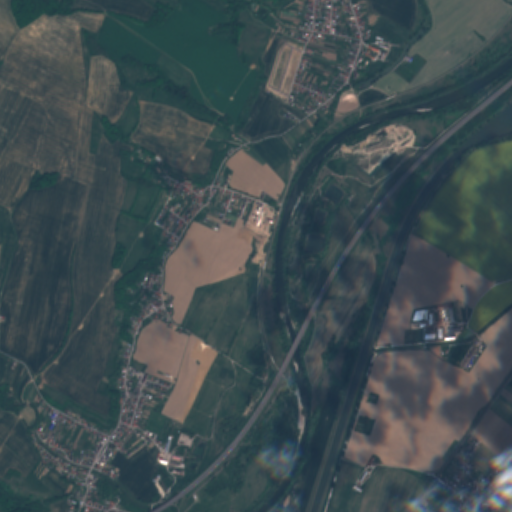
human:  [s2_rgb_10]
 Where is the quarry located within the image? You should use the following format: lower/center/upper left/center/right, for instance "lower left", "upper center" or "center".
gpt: The quarry is located in the upper right of the image.
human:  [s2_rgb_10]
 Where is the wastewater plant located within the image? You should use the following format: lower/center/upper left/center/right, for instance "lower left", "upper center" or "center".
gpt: The wastewater plant is located in the lower right of the image.
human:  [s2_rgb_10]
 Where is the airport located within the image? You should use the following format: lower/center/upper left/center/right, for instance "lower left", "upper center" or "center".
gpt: There is no airport in the image.